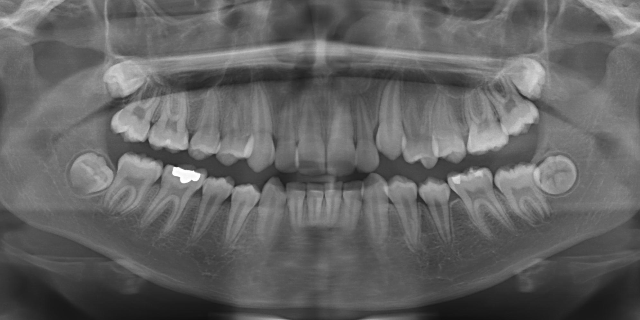
adult